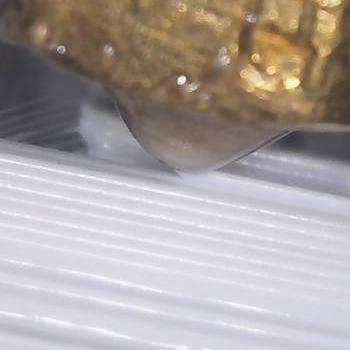
Flow rate: 66%